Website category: sports
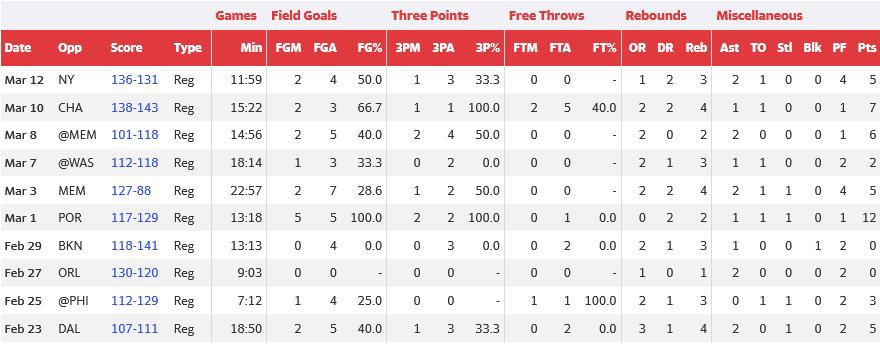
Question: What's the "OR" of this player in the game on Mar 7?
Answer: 2

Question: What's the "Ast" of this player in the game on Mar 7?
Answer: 1

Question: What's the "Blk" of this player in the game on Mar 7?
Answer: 0

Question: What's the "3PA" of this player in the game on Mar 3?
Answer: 2

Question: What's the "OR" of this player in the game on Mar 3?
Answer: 2

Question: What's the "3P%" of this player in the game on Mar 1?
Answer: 100.0

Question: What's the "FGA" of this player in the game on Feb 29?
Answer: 4

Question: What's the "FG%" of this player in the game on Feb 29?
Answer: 0.0

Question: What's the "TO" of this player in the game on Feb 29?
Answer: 0

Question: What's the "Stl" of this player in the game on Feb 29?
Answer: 0

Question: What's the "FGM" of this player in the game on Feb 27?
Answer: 0

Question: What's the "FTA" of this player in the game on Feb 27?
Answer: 0

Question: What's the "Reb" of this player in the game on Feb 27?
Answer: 1

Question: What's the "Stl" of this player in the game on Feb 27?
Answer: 0

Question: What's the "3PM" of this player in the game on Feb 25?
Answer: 0

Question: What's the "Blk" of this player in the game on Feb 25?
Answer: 0

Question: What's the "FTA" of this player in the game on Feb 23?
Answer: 2

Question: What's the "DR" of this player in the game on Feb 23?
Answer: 1

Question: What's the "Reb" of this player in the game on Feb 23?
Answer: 4

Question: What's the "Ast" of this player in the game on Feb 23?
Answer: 2

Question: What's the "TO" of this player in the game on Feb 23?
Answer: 0

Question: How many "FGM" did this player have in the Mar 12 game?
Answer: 2

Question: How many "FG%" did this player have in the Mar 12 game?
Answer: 50.0

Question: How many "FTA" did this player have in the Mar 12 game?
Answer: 0

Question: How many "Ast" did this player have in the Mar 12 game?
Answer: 2

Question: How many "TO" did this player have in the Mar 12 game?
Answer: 1

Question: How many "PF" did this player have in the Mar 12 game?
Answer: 4

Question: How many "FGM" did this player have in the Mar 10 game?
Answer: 2

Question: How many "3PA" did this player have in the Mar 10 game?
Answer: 1

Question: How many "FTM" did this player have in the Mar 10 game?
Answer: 2

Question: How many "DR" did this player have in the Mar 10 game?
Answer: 2

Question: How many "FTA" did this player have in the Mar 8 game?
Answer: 0

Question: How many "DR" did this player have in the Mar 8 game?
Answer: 0

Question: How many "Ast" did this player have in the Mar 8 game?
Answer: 2

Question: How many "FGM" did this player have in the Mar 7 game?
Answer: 1

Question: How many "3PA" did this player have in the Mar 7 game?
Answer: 2

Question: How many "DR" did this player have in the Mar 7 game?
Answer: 1

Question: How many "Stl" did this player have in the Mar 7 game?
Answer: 0

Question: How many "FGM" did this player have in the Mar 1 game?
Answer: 5

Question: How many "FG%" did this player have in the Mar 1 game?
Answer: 100.0

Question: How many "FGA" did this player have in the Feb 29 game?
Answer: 4

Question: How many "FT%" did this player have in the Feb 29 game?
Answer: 0.0

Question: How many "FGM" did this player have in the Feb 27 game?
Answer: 0

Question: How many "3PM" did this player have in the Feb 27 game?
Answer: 0

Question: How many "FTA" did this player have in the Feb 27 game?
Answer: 0

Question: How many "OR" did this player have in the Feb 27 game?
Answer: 1

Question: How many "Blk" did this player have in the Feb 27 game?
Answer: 0

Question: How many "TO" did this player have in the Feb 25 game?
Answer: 1

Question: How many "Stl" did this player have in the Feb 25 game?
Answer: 1

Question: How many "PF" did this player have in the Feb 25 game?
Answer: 2

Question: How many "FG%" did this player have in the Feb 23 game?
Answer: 40.0

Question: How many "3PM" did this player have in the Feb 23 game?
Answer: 1

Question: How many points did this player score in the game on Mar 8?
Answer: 6

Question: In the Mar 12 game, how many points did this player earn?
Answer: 5

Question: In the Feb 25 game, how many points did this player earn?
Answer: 3

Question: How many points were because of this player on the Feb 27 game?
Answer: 0